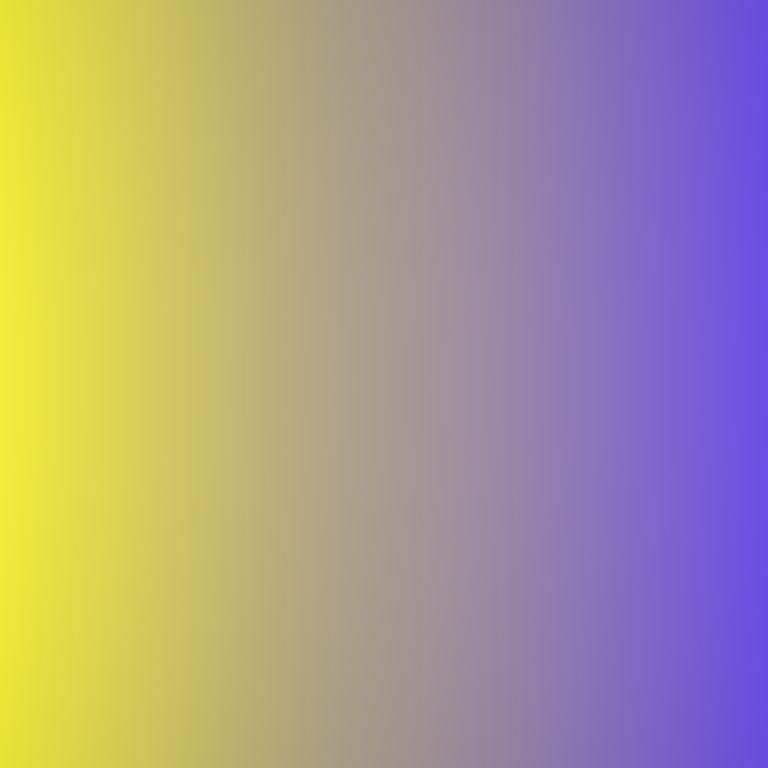
Abstract light effect, smooth gradient from yellow to purple, calm atmosphere, soft glow, no room, no furniture, no objects.